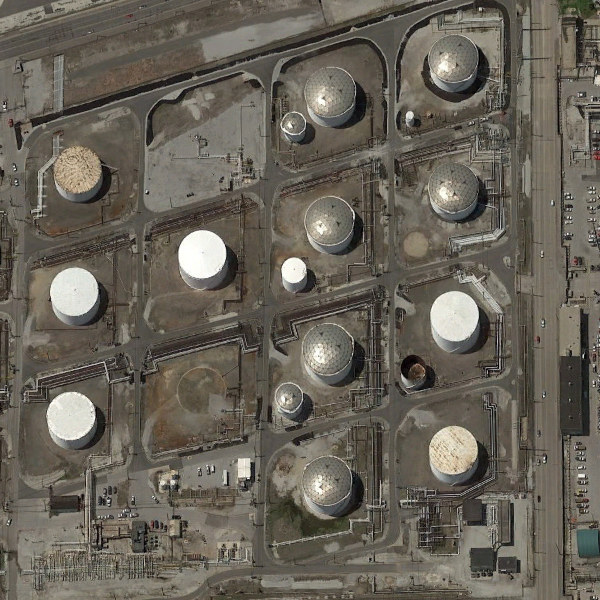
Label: StorageTanks